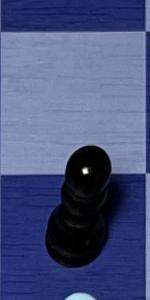
Label: Pawn_Black